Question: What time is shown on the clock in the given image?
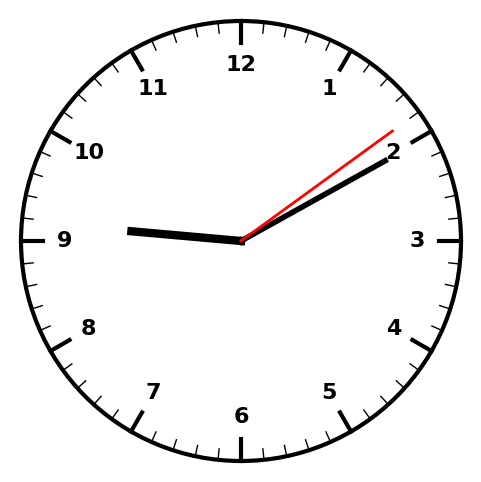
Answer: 09:10:09